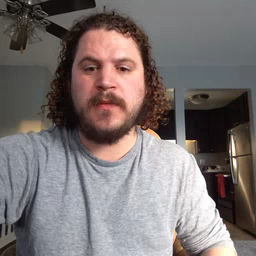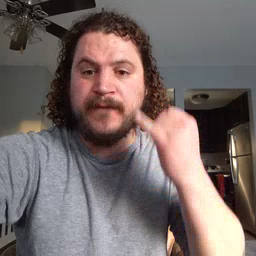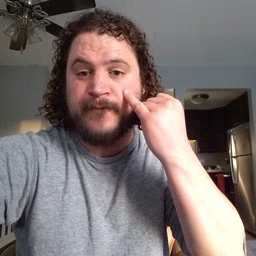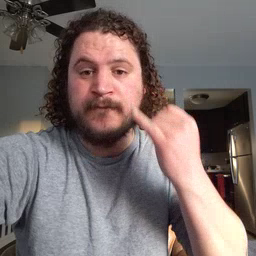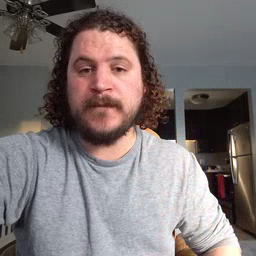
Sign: if